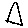
Label: triangle